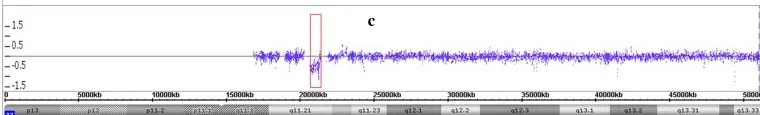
Array-CGH results of case 2. Maternal. Vertical axis: Copy Ratio (log2). Horizontal axis: Chromosome localization.
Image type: electrography (emg)